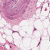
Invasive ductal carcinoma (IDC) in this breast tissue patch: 0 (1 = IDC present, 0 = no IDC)